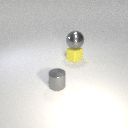
large gray metal sphere above small yellow rubber cube